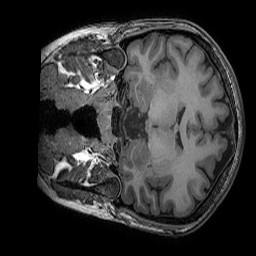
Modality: T1w
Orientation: coronal
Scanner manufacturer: ge
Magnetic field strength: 3 T
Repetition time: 0.008156 s
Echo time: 0.00318 s